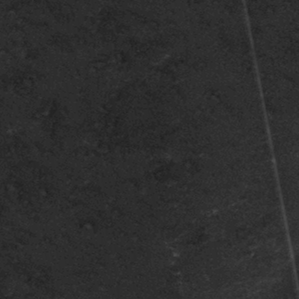
Label: frost